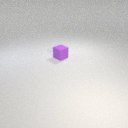
small purple rubber cube